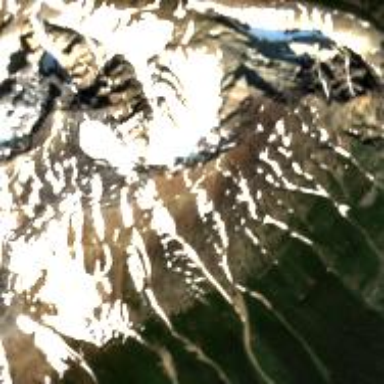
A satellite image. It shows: Stunning view of glacier.